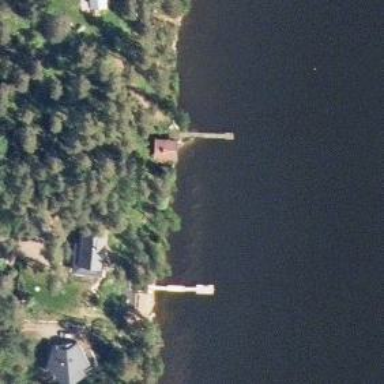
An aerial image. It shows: Man-made pier.